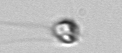
Label: Apedinella